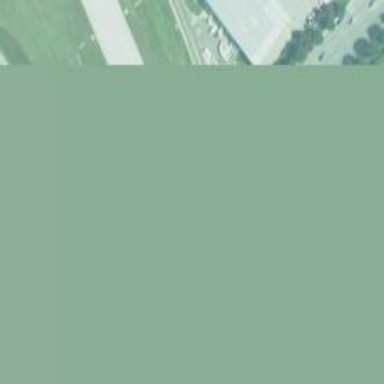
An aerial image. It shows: Bridge over taxiway at the airport.